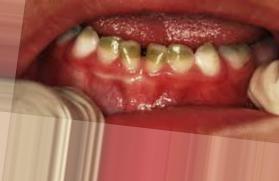
Condition: Tooth Discoloration